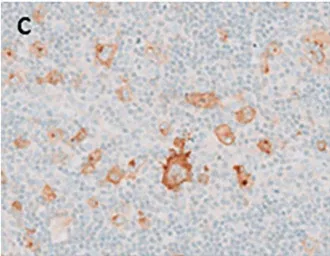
Right cervical lymph node at relapse in 2019 (panel E-. CD79a positive in these cells.
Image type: pathology (immunostaining)